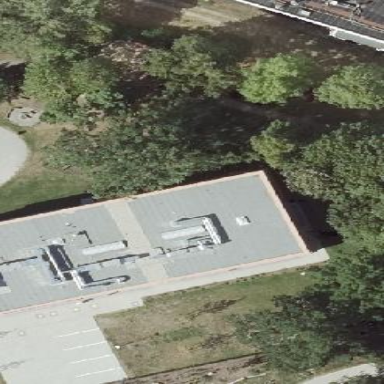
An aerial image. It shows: Flat-roofed school building.